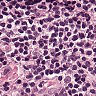
Metastatic tissue present: no